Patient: sex M, age 43
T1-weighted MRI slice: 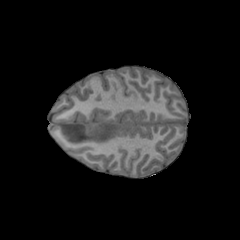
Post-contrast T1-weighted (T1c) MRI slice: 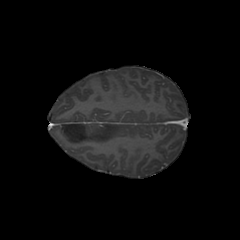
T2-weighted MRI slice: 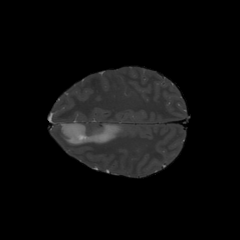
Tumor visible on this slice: yes
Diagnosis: Astrocytoma, IDH-mutant
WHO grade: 4